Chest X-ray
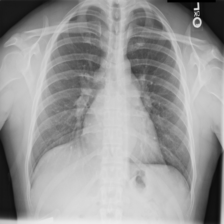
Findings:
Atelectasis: negative
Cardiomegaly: negative
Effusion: negative
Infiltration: negative
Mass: negative
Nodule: negative
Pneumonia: negative
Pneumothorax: negative
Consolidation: negative
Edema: negative
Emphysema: negative
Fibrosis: negative
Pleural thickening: negative
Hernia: negative